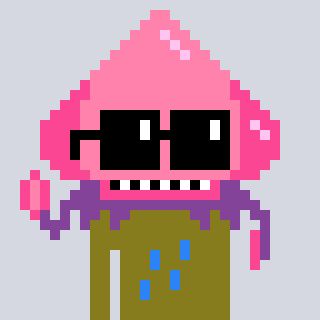
a pixel art character with square black sunglasses, a squid-shaped head and a gunk-colored body on a cool background